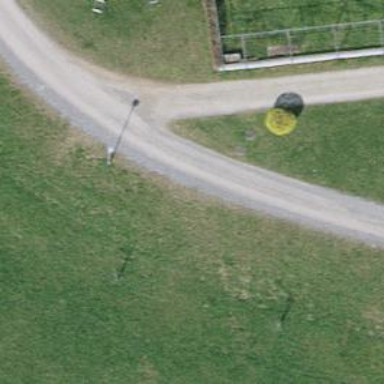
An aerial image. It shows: Gravel track with agricultural purpose. The track has grade2 tracktype.